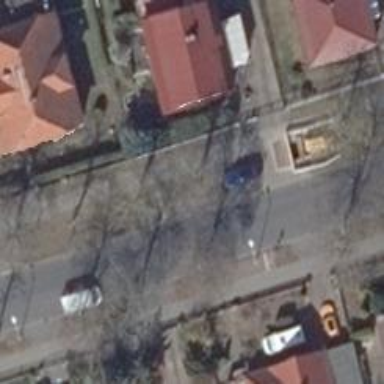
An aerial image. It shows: Footway.